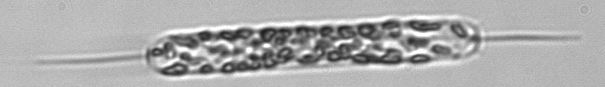
Label: Ditylum_brightwellii